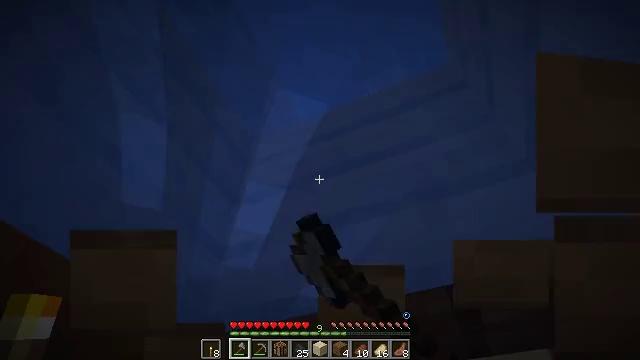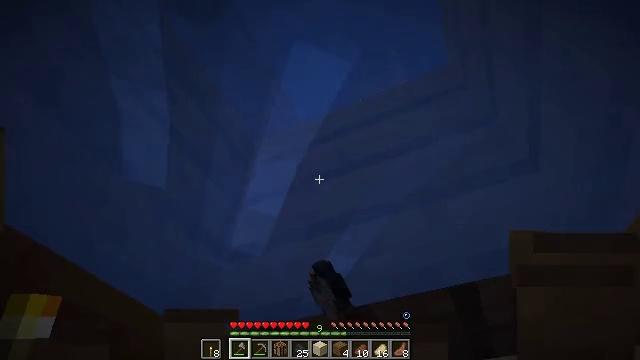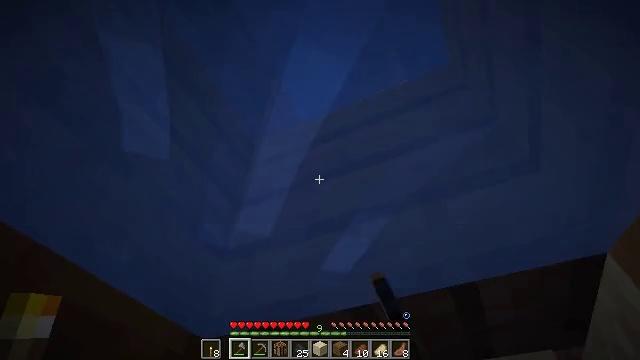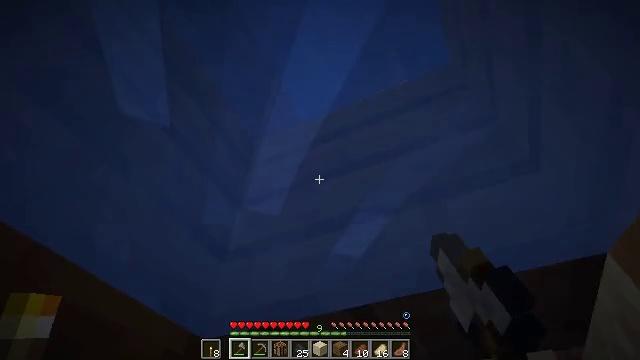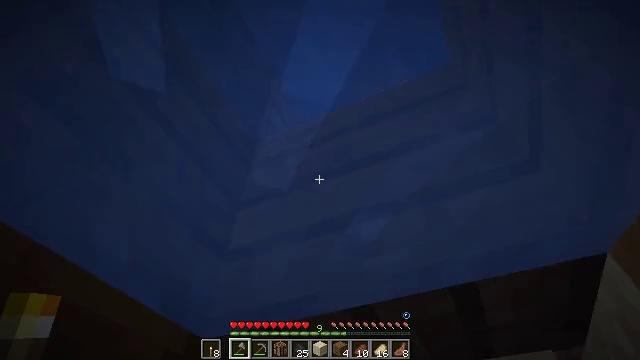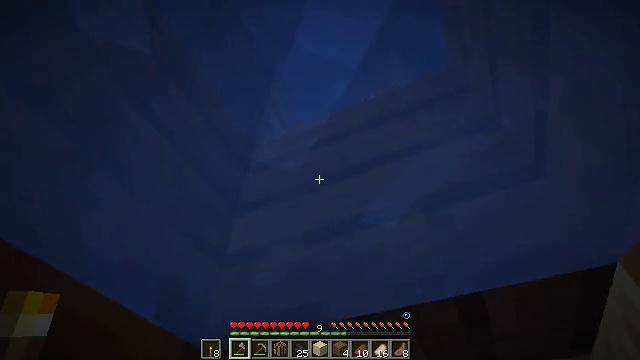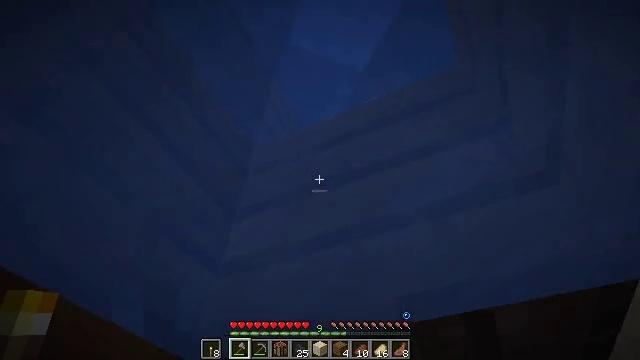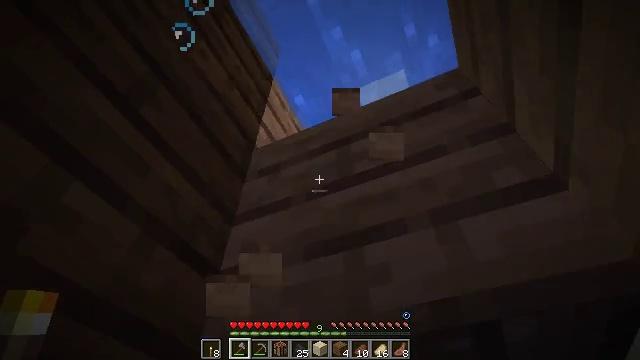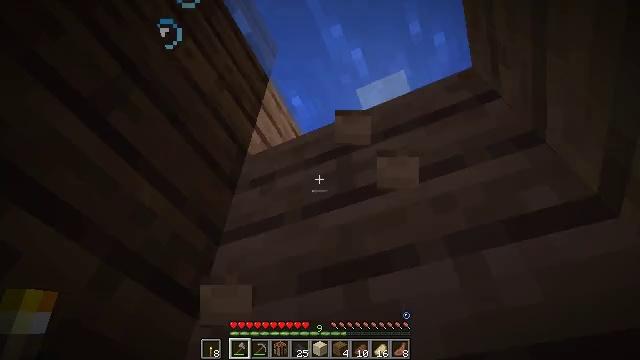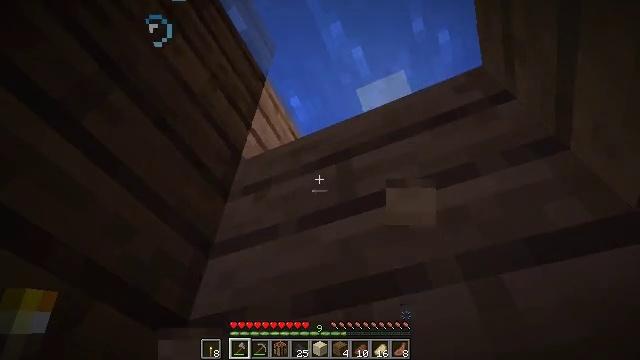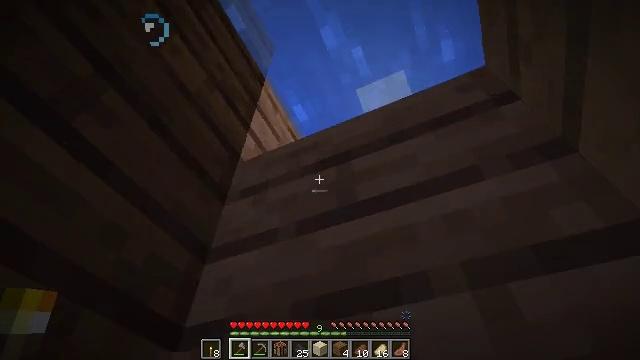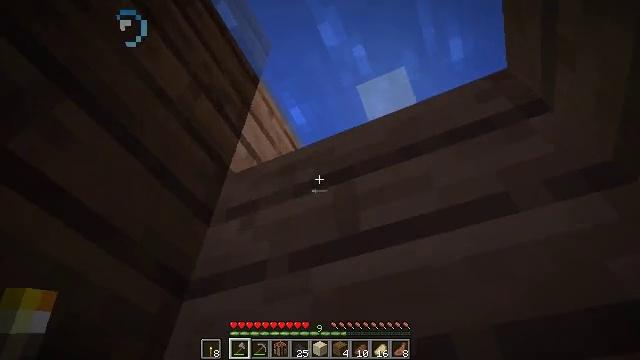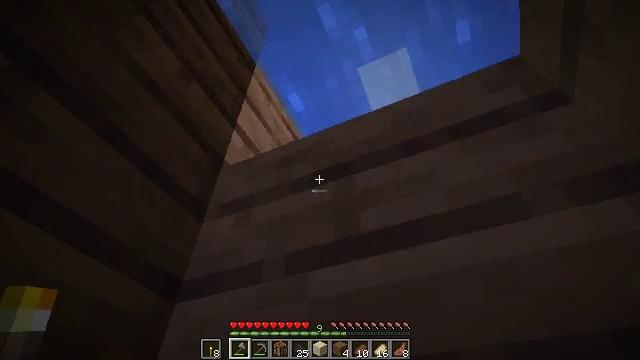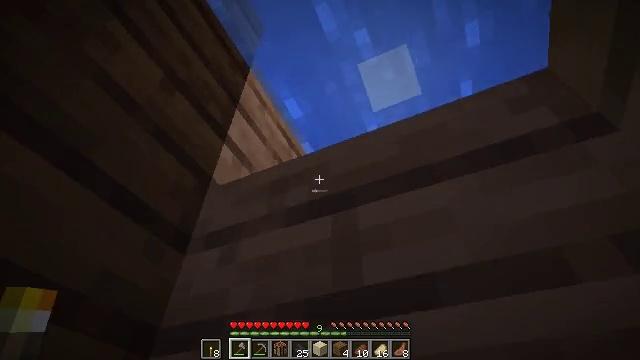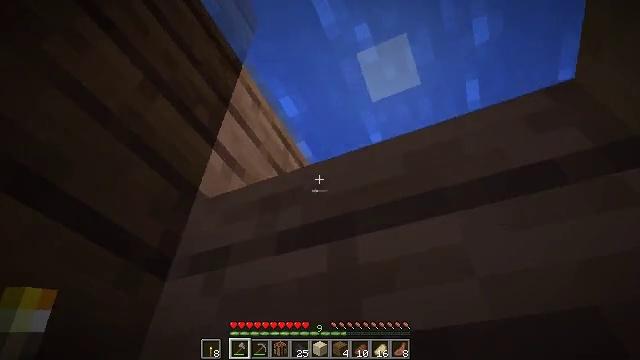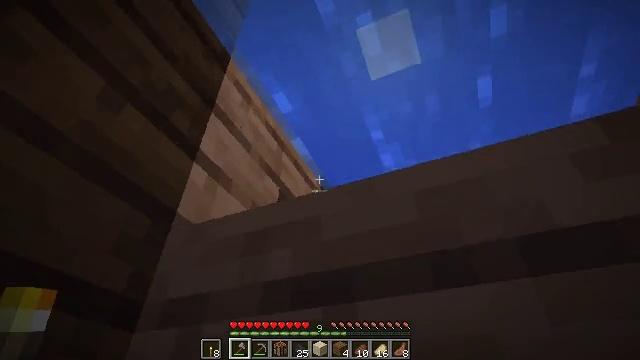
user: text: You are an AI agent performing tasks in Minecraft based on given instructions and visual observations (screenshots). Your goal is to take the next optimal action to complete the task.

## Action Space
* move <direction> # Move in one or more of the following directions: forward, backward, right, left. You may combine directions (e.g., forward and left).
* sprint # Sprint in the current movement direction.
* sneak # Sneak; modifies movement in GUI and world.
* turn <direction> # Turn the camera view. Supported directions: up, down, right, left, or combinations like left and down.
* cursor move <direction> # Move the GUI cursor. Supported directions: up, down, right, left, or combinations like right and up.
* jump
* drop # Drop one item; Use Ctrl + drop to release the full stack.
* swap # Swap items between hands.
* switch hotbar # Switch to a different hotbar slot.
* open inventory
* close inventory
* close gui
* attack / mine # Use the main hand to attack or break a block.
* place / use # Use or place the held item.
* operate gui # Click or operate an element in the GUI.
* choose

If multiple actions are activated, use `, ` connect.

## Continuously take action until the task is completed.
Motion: motion action
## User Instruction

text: Attack the jungle stairs to disassemble them.
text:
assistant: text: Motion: attack / mine
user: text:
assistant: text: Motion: attack / mine
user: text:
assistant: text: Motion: attack / mine
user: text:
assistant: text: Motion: attack / mine
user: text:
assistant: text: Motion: move forward, attack / mine, jump
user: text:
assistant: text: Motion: move forward, jump
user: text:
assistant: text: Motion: move forward, jump
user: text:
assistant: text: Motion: move forward, jump
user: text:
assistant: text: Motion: move forward, jump
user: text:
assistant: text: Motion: jump
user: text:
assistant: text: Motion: jump
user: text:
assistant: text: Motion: turn down, jump
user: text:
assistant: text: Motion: jump
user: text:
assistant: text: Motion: turn down, jump
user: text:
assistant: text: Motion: turn down, jump
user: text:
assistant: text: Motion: turn right and down, jump
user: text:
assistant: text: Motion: turn down, jump
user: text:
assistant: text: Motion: turn right and down, jump
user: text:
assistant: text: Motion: turn right and down, jump
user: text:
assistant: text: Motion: turn down, jump
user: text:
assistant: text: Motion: turn down, jump
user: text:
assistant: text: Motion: turn right and down, jump
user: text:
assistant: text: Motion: turn right and down, jump
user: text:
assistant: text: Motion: turn right and down, jump
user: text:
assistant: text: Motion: turn right and down, jump
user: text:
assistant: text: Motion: turn right and down, jump
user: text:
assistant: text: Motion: turn right and down, jump
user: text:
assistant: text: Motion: turn right and down, jump
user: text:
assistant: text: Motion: turn right and down, jump
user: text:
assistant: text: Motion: turn down, jump